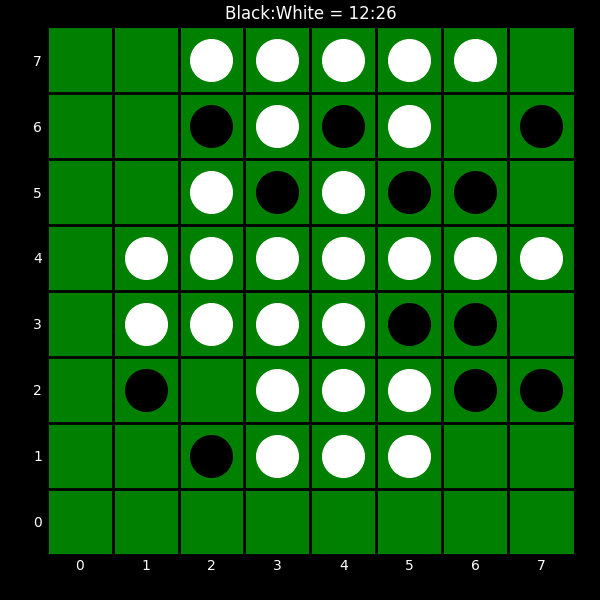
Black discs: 12
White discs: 26